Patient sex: F
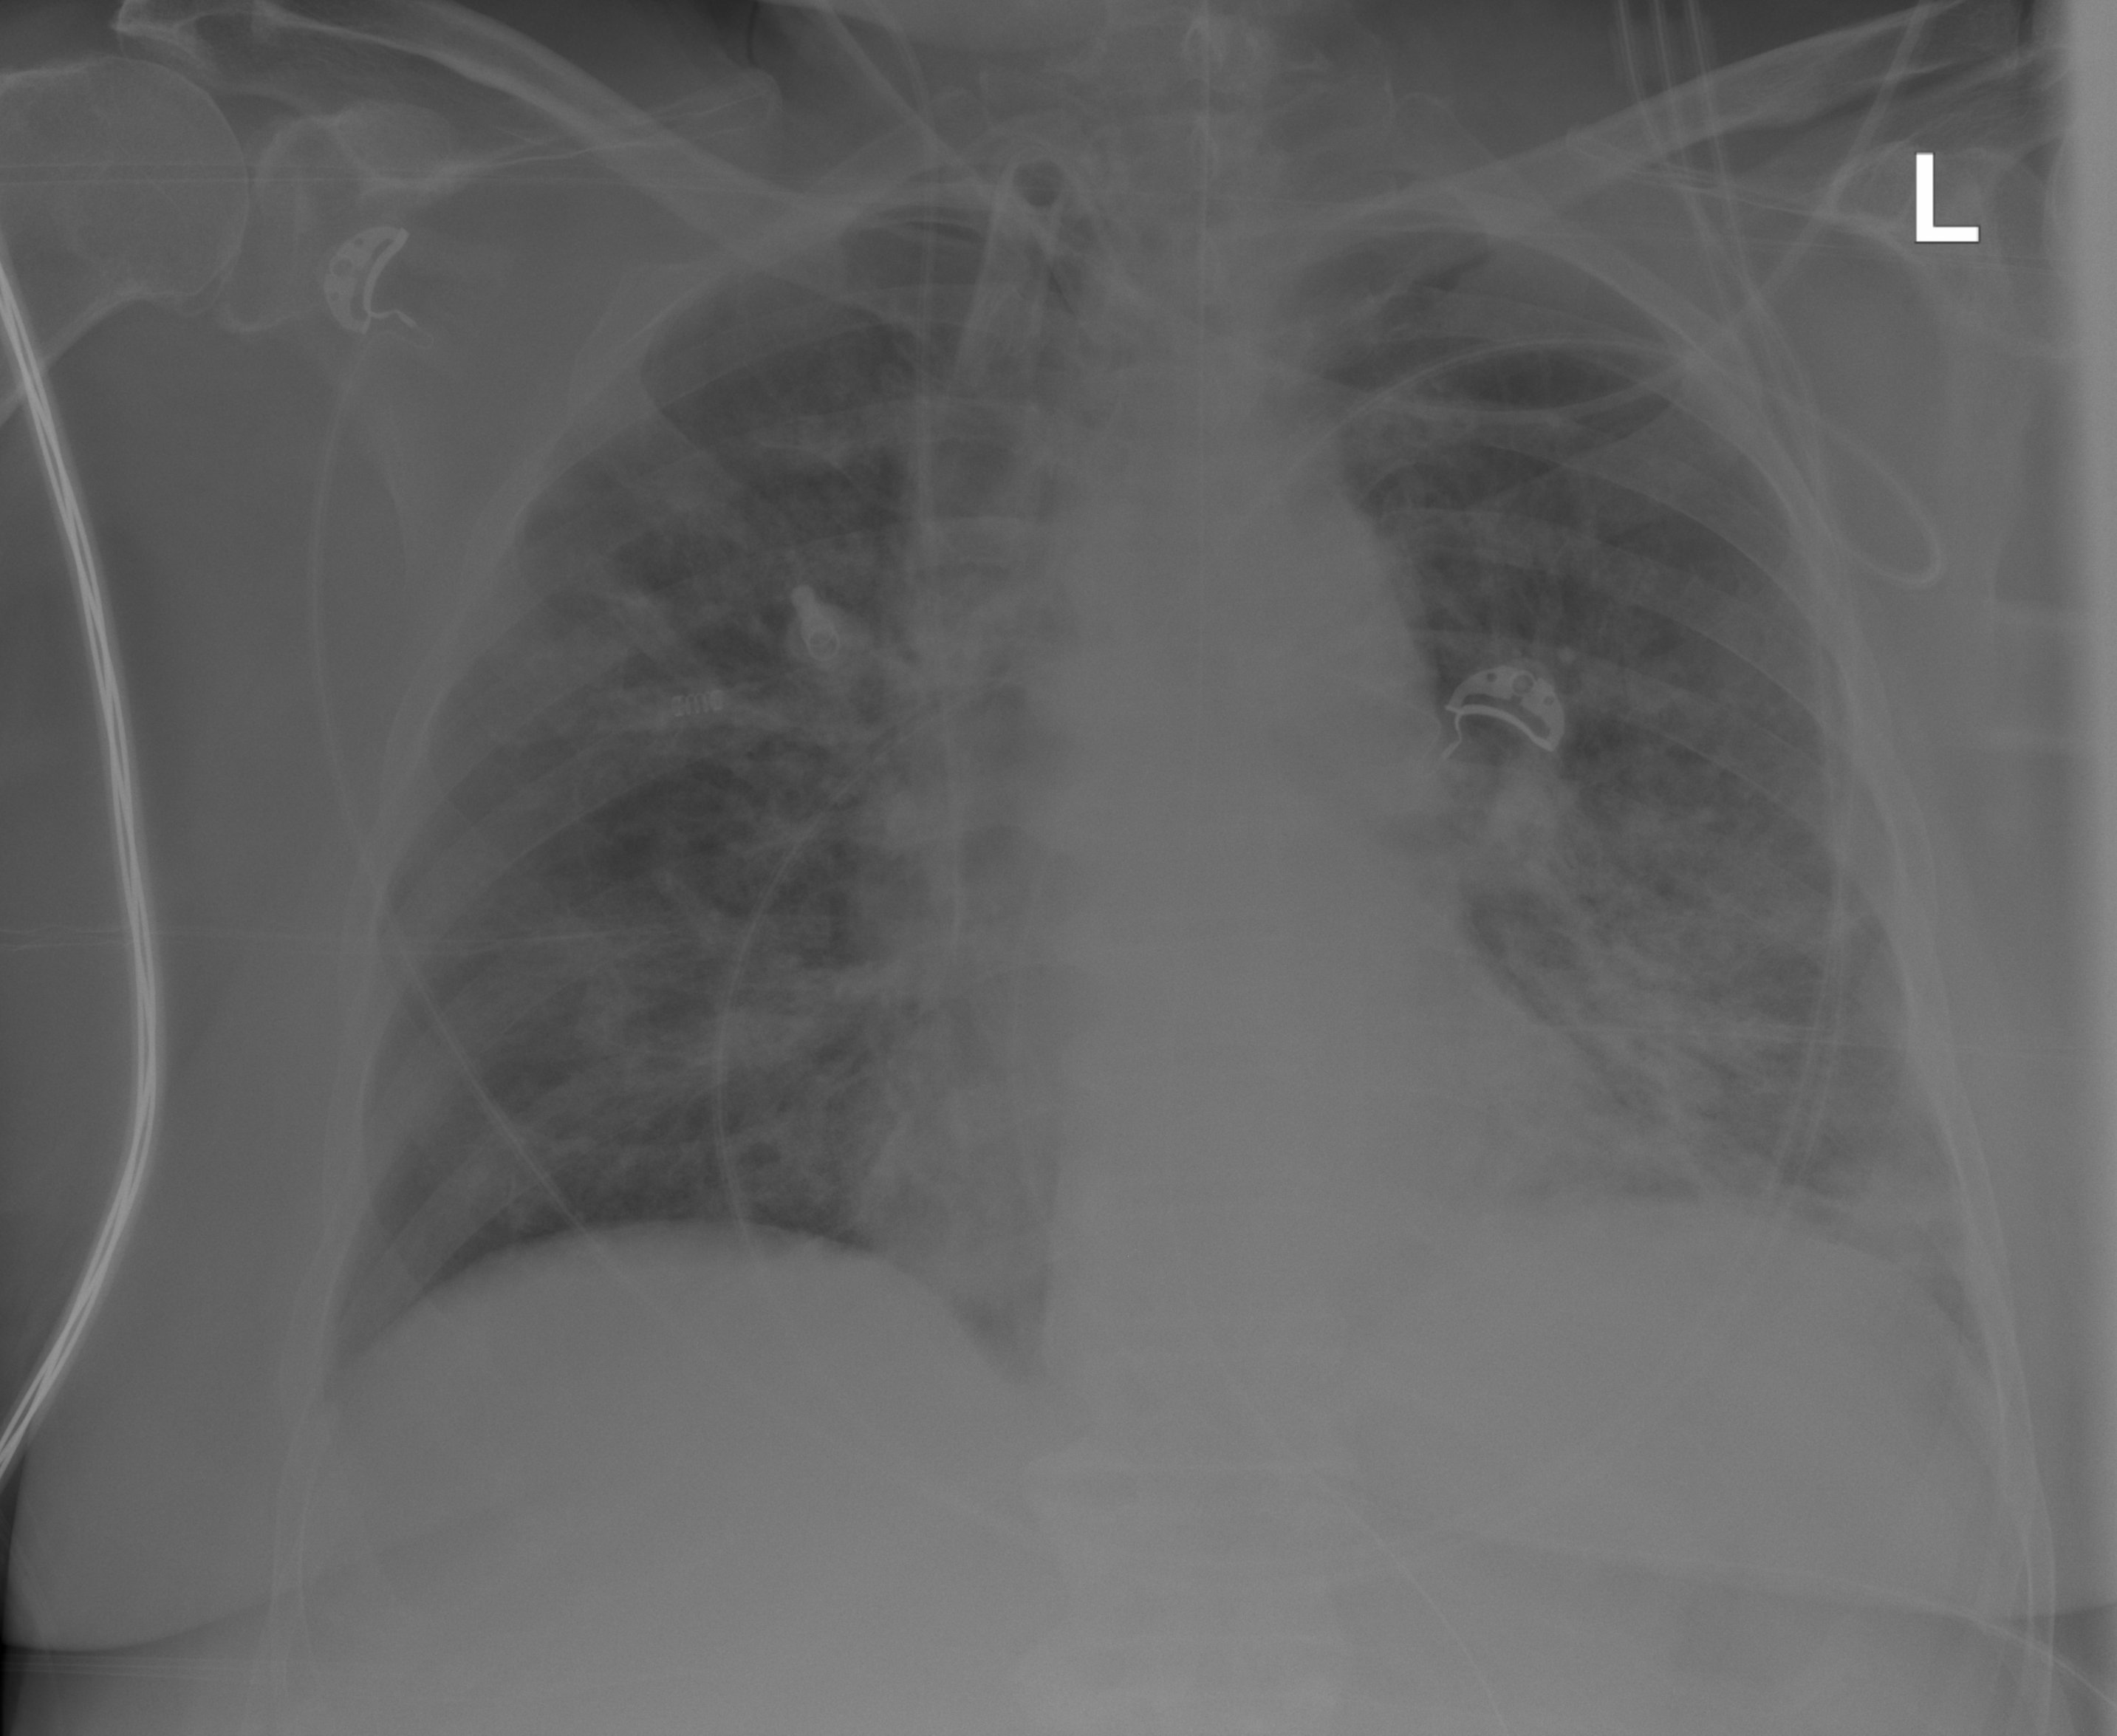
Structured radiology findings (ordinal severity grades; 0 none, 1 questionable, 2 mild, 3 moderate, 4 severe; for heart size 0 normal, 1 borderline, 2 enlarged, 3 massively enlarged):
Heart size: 0
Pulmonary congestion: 0
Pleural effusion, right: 0
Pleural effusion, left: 0
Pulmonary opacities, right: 2
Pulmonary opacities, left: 2
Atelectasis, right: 2
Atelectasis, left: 2